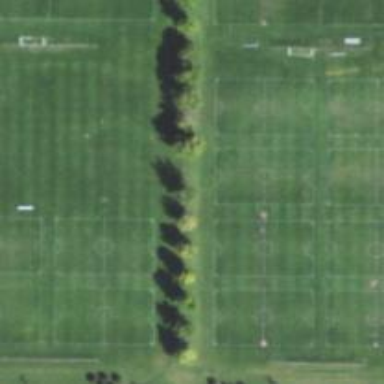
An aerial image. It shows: Soccer pitch for leisureland activities.